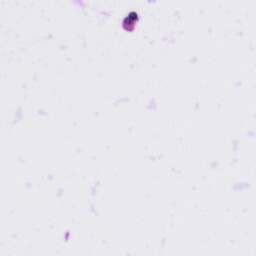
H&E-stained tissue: Tonsil